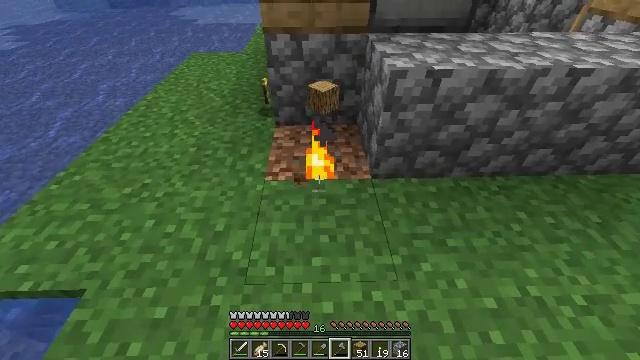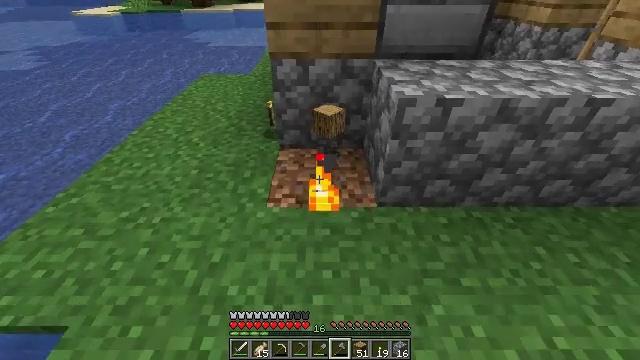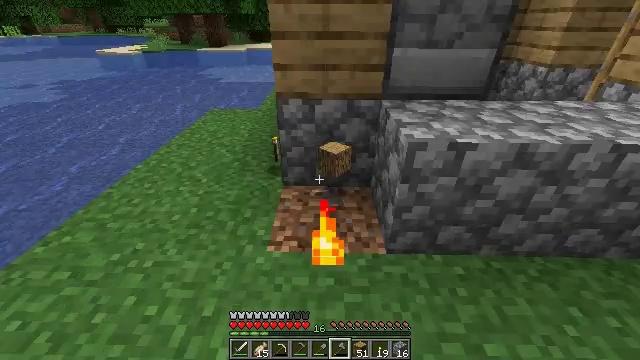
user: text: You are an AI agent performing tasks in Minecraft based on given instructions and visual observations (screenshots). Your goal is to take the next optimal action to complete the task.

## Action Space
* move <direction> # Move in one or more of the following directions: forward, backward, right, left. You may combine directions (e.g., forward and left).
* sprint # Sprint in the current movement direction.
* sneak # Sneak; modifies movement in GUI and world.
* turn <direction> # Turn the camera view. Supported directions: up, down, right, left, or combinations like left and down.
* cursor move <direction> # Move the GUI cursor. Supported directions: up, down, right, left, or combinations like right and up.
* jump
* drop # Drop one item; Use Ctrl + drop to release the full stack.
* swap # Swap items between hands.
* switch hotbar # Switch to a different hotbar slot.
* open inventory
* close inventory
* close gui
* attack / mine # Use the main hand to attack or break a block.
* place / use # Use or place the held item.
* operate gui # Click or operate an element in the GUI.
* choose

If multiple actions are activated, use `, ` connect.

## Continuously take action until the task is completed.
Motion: motion action
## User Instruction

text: Remove the torch from its spot.
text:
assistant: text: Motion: move forward, turn left and up
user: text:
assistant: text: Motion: move forward, turn left and up
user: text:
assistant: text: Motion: no_op